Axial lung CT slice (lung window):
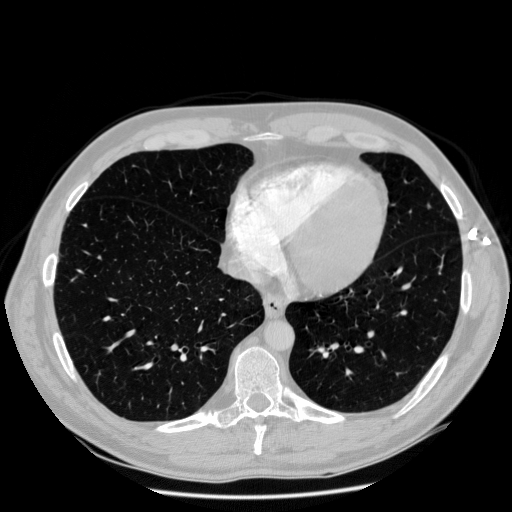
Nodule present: no